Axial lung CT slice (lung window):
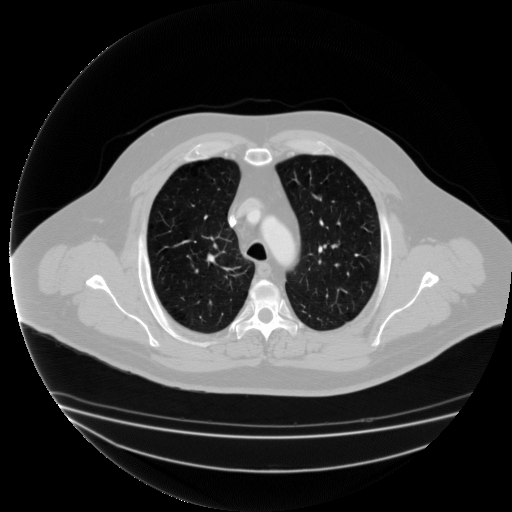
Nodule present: no